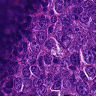
Metastatic tissue present: yes